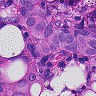
Metastatic tissue present: yes